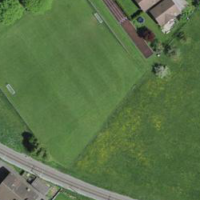
EUNIS habitat code: 53
Species observed at this site:
Lythrum salicaria
Tulipa sylvestris
Prunus avium